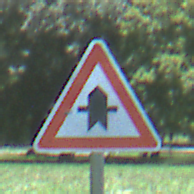
Verkehrszeichen: Vorfahrt
Umgebung: Outdoor, Nature
Tageszeit: Midday
Wetter: Clear
Licht: Natural
Jahreszeit: Summer
Kontrast: HighContrast